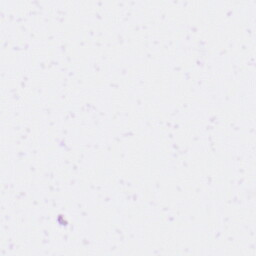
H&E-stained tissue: Skin